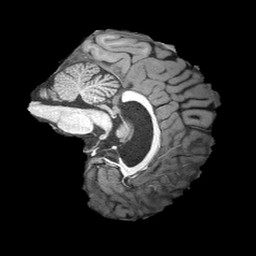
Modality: T1w
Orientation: sagittal
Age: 25
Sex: female